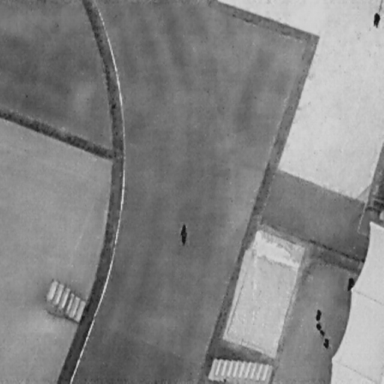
There are three People in the infrared image.